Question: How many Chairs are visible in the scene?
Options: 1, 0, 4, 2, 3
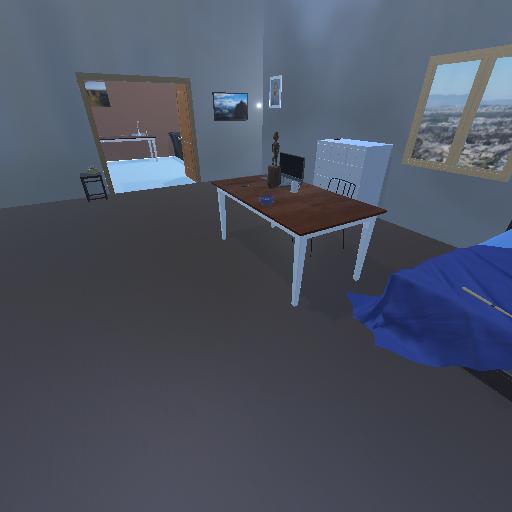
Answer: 1